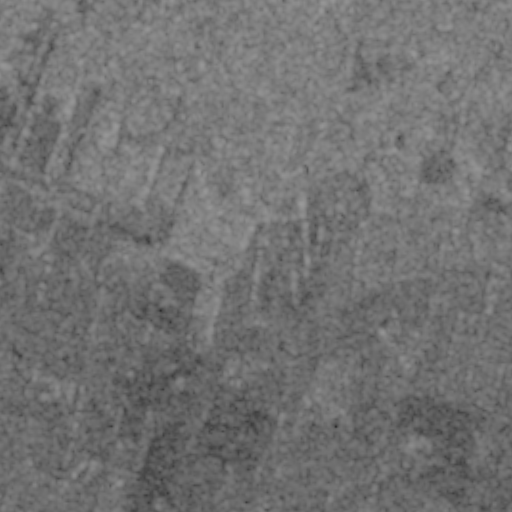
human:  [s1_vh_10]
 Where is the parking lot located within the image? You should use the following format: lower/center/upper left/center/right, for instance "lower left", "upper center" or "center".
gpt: The parking lot is located in the upper right of the image.
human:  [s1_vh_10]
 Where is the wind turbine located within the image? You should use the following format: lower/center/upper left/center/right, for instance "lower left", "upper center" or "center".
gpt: The wind turbine is located in the lower right of the image.
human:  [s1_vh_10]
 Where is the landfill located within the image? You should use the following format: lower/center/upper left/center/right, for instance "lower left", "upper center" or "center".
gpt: There is no landfill in the image.

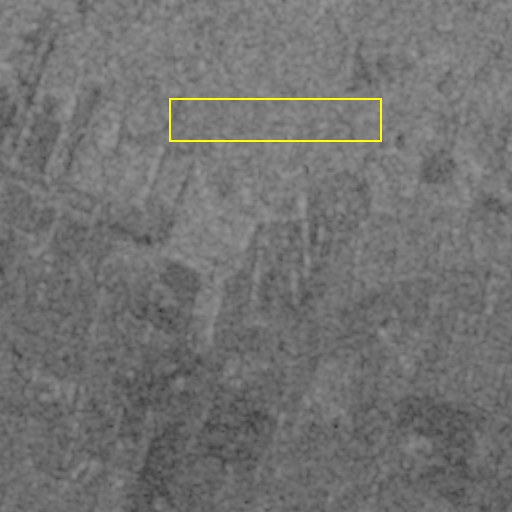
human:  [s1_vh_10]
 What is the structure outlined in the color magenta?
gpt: There is no magenta outline.
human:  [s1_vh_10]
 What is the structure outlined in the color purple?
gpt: There is no structure outlined in purple.